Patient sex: F
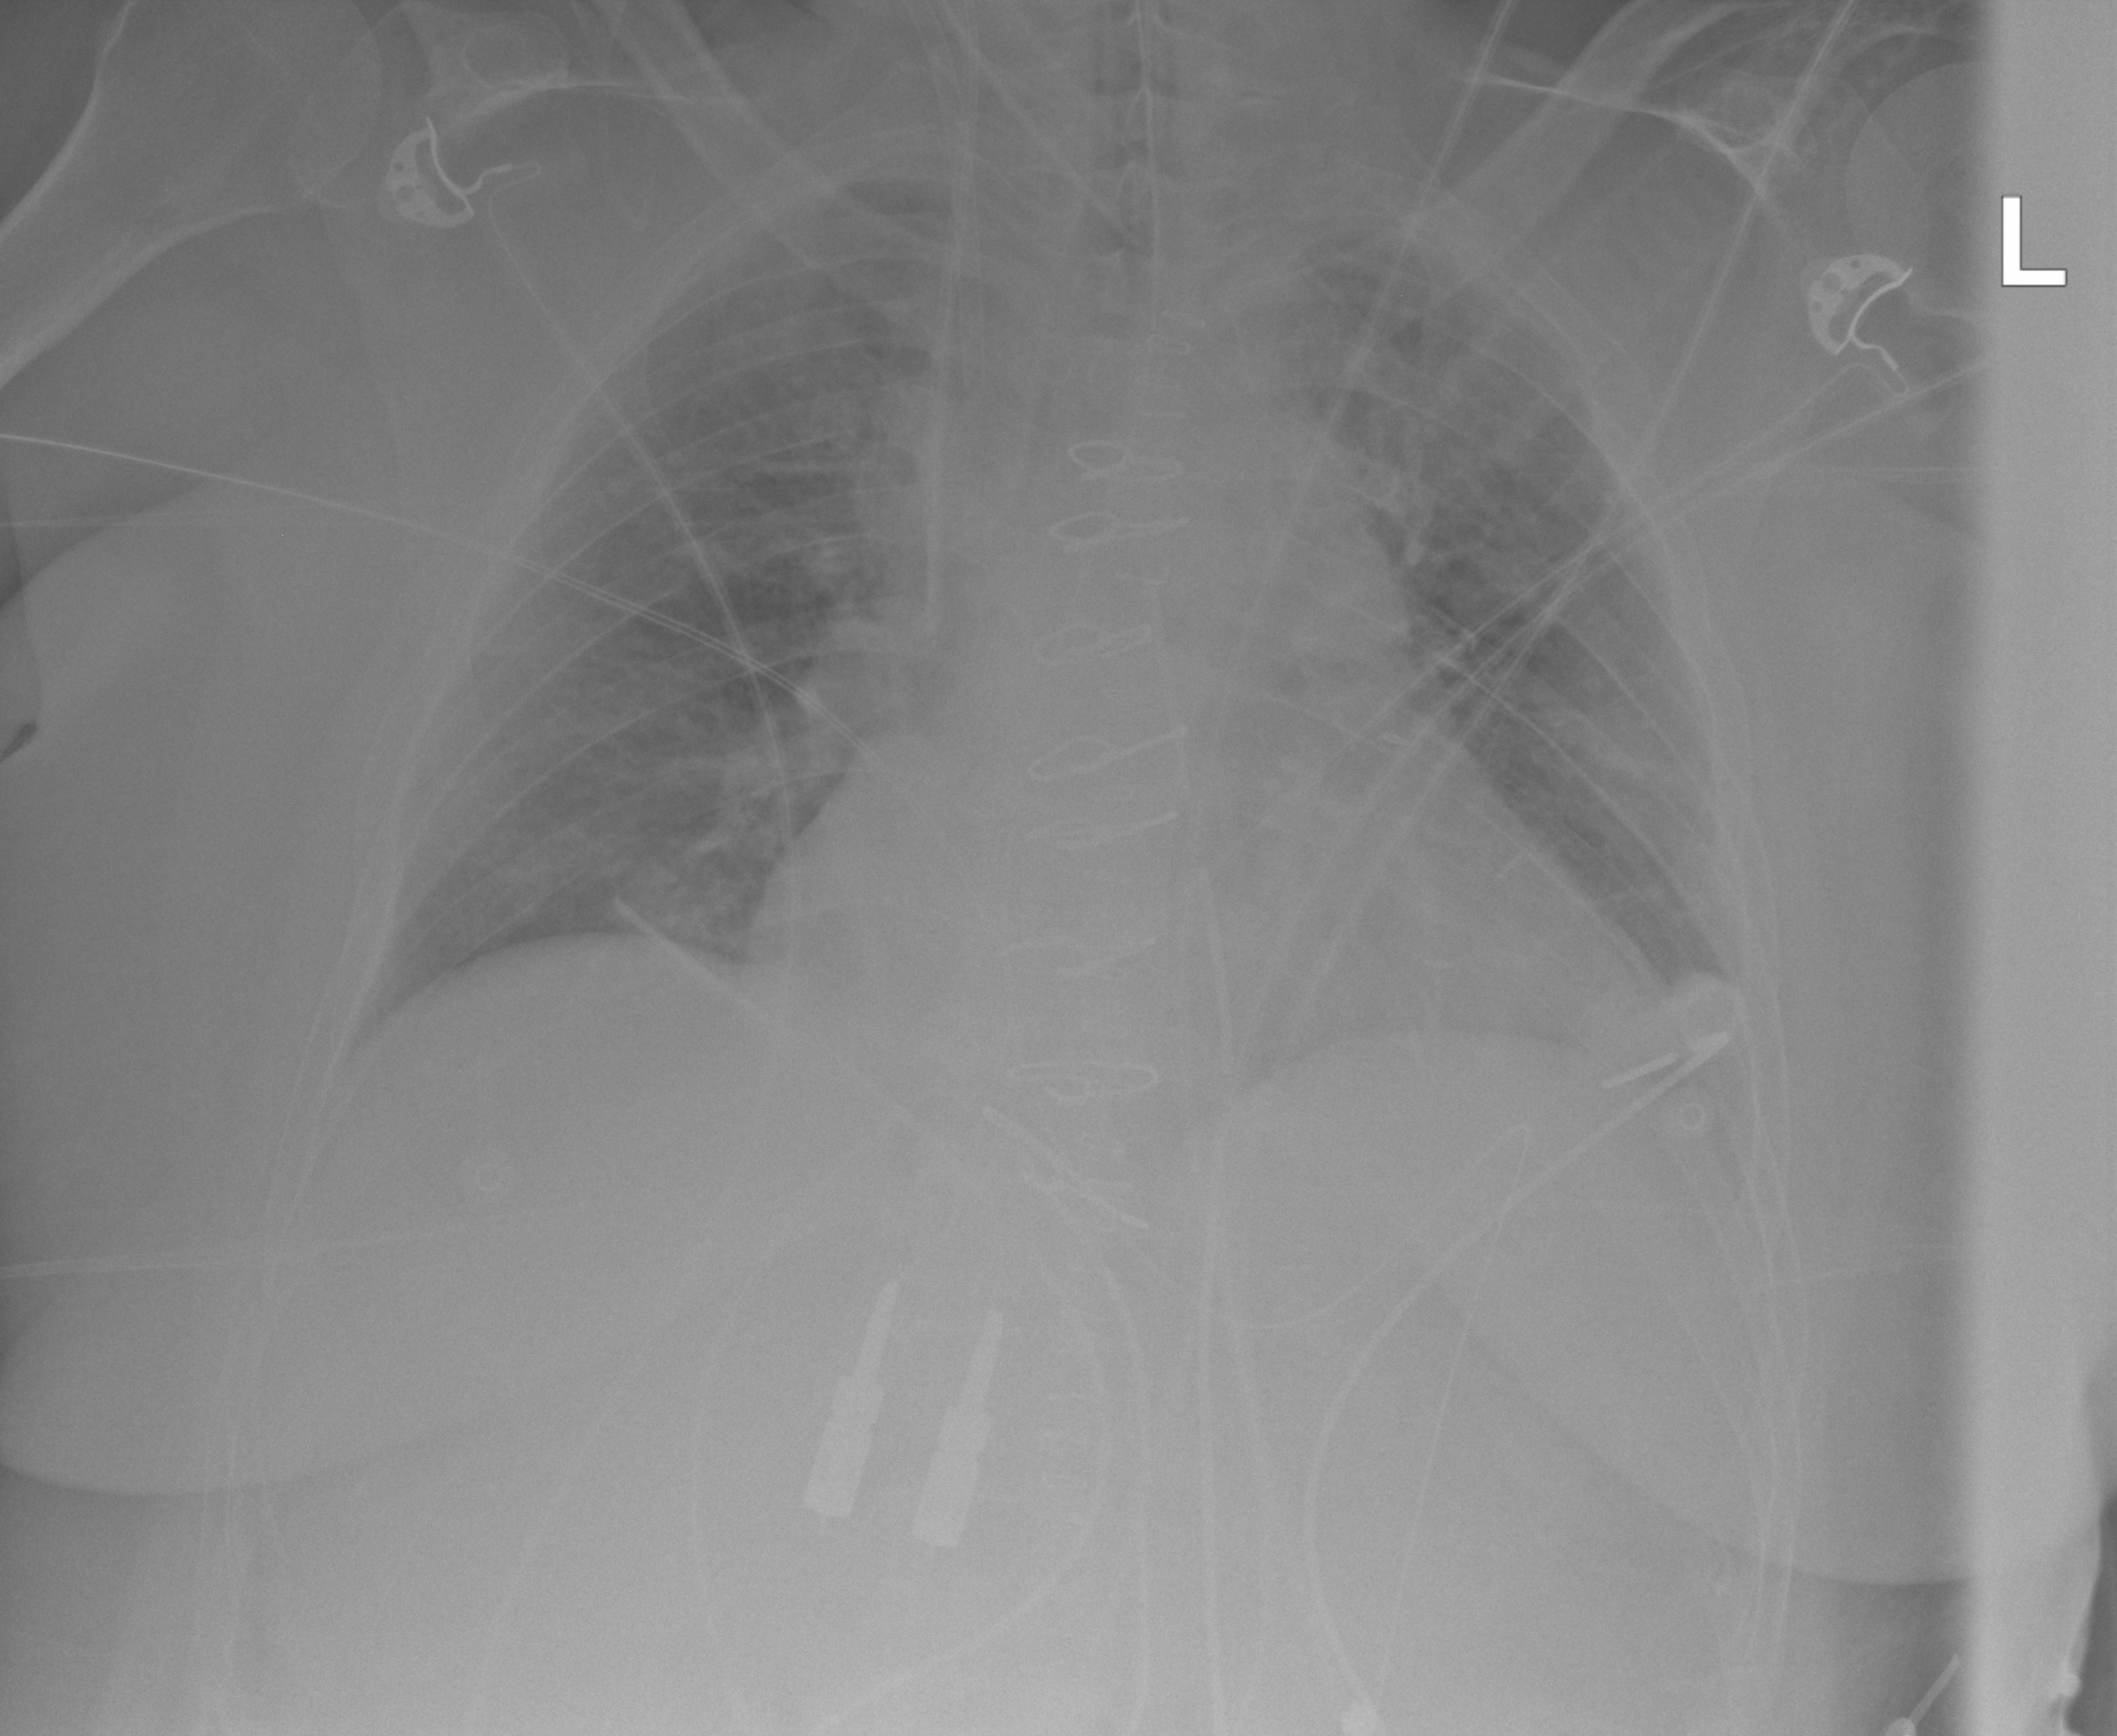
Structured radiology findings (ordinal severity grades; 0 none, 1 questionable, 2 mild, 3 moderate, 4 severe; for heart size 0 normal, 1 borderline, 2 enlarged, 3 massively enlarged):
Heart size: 2
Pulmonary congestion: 2
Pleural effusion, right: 0
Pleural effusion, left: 0
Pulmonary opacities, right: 2
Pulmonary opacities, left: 2
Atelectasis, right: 0
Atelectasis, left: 2